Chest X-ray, PA view. Patient: 66 years old, sex M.
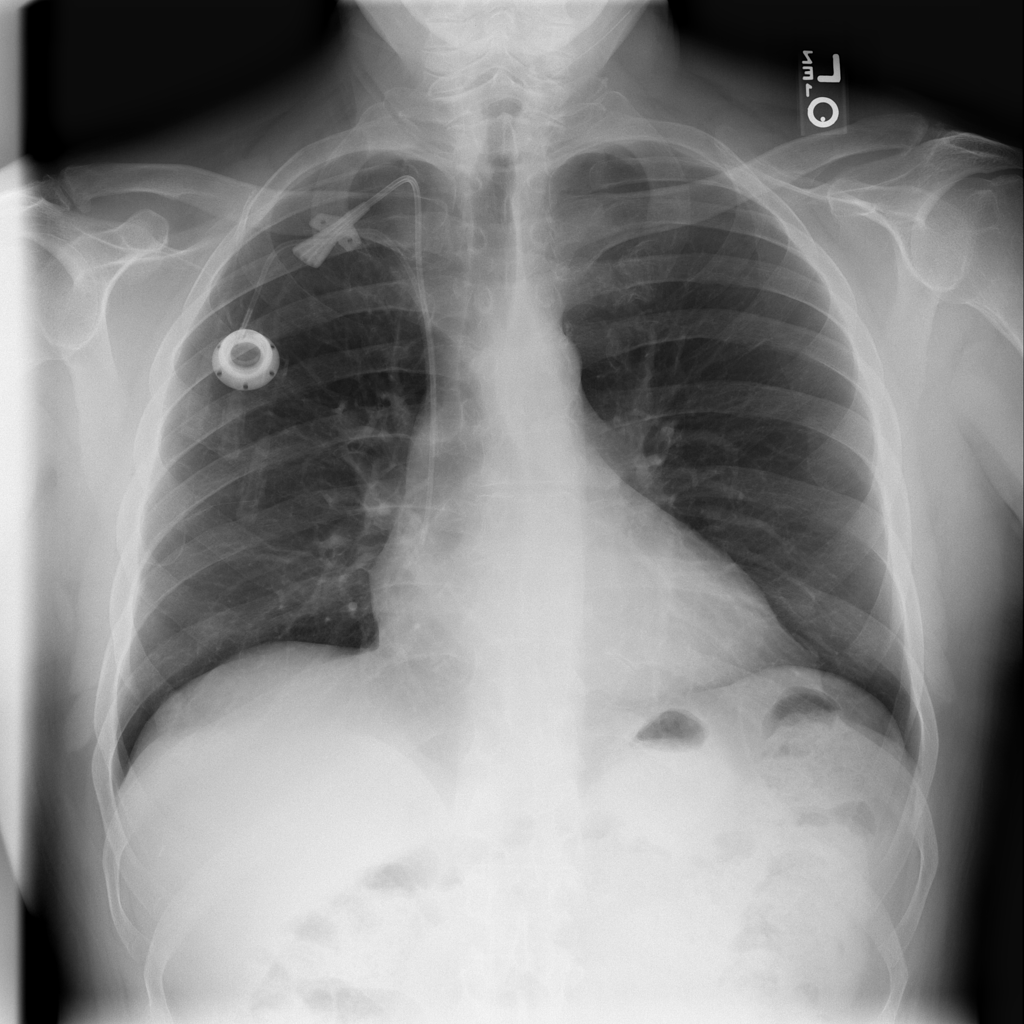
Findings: No Finding